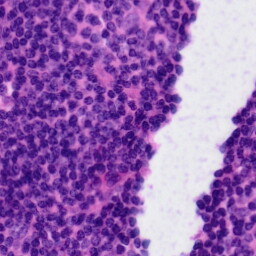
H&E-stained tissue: Tonsil